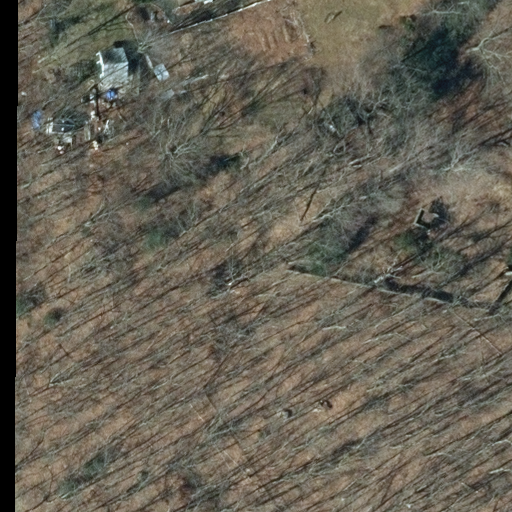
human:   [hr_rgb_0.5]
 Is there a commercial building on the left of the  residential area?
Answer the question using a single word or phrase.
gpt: no

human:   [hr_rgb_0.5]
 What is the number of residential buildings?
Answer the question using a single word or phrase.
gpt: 1

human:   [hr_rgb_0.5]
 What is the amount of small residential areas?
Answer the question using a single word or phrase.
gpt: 0

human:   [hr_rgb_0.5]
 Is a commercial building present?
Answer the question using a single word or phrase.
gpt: no

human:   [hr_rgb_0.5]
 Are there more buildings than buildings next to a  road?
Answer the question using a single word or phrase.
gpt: yes

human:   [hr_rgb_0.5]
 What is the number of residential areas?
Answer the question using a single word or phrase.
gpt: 1

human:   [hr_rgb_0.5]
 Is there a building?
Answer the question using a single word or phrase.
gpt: yes

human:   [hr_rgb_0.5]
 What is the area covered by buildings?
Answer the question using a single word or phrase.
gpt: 190m2

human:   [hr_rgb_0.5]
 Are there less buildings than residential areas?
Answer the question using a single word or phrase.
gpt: no

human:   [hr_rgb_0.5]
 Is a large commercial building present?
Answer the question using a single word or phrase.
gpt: no

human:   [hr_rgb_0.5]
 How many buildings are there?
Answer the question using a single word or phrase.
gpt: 3

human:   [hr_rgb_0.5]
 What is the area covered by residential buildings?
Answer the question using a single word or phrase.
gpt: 122m2

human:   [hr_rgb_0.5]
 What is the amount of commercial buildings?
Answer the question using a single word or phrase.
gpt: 0

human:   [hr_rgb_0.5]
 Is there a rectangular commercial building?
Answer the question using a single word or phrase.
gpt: no

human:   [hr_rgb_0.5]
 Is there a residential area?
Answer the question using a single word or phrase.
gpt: yes

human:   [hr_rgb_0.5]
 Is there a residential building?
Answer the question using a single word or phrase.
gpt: yes

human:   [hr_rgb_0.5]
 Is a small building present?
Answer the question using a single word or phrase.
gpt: yes

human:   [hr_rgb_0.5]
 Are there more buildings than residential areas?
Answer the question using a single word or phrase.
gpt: yes

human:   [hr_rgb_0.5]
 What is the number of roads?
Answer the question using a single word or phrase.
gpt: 0

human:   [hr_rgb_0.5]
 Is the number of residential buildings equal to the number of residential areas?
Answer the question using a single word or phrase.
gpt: yes

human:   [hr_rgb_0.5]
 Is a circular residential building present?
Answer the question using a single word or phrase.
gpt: no

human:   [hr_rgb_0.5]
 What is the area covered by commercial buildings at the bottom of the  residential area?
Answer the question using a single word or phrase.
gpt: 0m2

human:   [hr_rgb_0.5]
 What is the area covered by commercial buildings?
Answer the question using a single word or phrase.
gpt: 0m2

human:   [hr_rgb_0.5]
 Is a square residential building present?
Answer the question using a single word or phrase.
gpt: no

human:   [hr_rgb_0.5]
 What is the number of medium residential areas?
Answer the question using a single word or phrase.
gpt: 0

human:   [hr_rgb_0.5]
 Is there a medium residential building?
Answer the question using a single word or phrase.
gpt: yes

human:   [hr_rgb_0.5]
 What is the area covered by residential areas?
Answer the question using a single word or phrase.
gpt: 10637m2

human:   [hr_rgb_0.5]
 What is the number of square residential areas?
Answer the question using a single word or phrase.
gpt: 0

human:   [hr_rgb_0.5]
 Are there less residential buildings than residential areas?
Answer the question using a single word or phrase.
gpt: no

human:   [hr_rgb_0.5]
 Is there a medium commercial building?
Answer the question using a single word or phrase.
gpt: no

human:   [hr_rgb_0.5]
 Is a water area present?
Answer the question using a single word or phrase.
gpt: no

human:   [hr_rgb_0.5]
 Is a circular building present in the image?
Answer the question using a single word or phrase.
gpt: no

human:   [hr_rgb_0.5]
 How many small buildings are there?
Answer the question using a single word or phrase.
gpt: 2

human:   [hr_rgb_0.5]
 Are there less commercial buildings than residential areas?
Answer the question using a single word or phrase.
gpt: yes

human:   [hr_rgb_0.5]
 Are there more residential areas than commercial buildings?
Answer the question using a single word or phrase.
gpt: yes

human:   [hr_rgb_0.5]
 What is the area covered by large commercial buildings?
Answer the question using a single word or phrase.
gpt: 0m2

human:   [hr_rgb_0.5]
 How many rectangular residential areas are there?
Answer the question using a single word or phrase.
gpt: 1

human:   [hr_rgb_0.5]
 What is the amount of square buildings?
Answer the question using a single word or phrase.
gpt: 0

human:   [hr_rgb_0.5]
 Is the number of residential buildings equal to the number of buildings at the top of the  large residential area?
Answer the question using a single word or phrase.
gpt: no

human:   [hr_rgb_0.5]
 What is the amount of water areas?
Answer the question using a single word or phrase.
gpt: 0

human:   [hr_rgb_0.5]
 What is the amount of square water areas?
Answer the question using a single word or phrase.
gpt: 0

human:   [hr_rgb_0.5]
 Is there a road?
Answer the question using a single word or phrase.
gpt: no

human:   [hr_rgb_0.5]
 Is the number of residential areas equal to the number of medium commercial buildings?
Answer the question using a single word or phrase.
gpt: no

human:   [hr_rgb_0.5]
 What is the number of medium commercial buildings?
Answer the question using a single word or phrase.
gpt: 0

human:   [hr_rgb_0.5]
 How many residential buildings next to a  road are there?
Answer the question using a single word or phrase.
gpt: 0

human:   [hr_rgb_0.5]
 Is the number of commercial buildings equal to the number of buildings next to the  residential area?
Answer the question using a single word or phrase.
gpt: no

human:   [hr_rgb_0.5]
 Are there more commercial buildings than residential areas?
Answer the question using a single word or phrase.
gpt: no

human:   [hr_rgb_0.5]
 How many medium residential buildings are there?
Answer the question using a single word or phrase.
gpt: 1

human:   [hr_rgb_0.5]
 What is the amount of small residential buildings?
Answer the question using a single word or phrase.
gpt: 0

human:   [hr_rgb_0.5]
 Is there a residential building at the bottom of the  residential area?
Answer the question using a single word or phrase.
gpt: no

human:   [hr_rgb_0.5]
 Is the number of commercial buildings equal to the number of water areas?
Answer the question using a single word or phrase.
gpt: yes

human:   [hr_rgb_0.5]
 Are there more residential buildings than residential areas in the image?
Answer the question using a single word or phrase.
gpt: no

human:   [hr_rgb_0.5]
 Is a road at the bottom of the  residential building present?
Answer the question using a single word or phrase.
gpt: no

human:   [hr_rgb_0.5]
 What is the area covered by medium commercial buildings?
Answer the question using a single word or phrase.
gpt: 0m2

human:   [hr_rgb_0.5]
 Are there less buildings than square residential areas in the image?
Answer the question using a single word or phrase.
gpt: no

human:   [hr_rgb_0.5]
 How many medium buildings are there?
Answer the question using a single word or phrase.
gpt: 1

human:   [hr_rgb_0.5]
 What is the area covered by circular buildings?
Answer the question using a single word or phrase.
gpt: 0m2

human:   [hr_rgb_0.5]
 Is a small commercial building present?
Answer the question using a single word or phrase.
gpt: no

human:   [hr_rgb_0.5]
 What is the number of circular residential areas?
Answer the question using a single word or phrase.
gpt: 0

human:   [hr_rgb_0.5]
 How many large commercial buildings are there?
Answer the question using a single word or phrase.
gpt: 0

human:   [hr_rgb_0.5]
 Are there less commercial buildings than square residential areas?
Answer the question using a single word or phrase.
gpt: no

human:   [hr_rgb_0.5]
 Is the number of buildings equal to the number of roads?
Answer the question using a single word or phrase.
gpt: no

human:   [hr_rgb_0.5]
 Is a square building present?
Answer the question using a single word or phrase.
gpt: no

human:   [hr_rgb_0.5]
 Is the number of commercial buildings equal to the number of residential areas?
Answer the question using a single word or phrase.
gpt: no